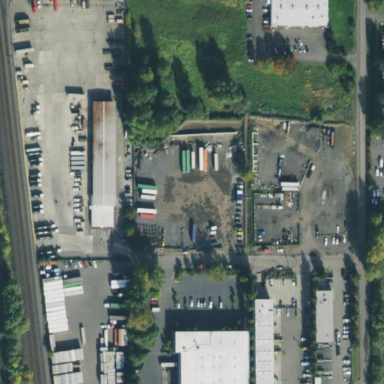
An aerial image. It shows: Industrial area.